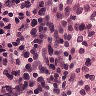
Metastatic tissue present: no